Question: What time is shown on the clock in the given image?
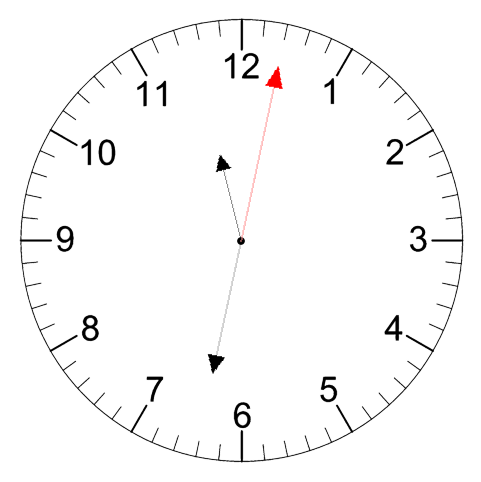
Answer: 11:32:02